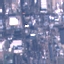
Land use / land cover: Industrial